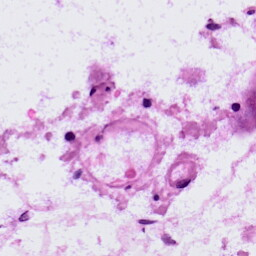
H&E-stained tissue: LymphNode